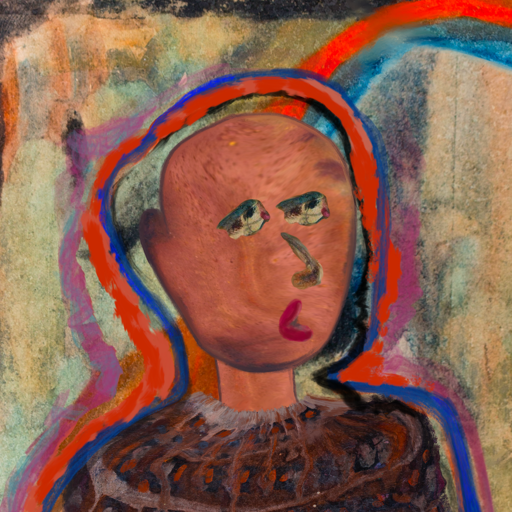
Background: Childish, Head And Neck Side: Mother_And_Son_Mother, Face Side: Pipe, Bust: Hypocrite, Hair Side: Experience, Head Accessory: Blank, Second Necklace: Blank, Necklace: Blank, Baby: Blank